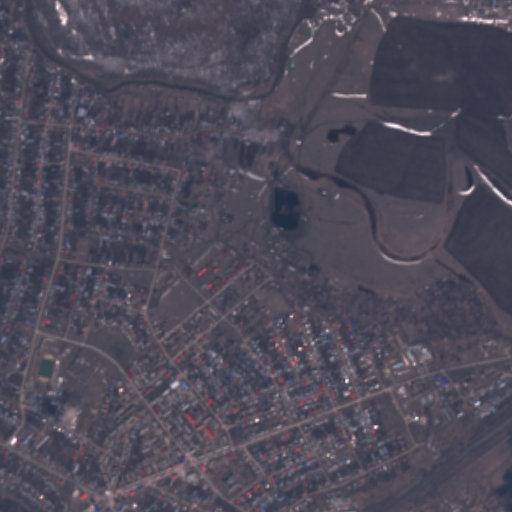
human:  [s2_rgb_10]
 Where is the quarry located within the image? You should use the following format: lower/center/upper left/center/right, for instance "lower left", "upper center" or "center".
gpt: The quarry is located in the center of the image.
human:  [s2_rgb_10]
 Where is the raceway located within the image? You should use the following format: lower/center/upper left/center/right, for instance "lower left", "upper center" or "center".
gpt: The raceway is located in the lower left of the image.
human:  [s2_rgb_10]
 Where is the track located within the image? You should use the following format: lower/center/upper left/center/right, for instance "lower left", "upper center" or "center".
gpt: The track is located in the lower center of the image.
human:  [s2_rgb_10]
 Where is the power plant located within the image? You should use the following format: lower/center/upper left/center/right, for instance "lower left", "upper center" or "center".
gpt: There is no power plant in the image.